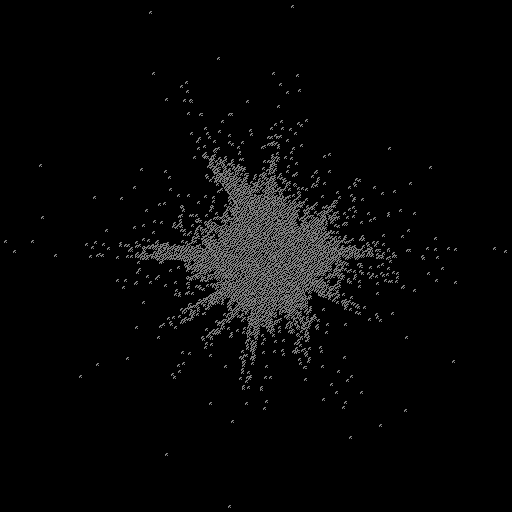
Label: star